Chest X-ray. View position: PA
Patient age: 41
Patient sex: F
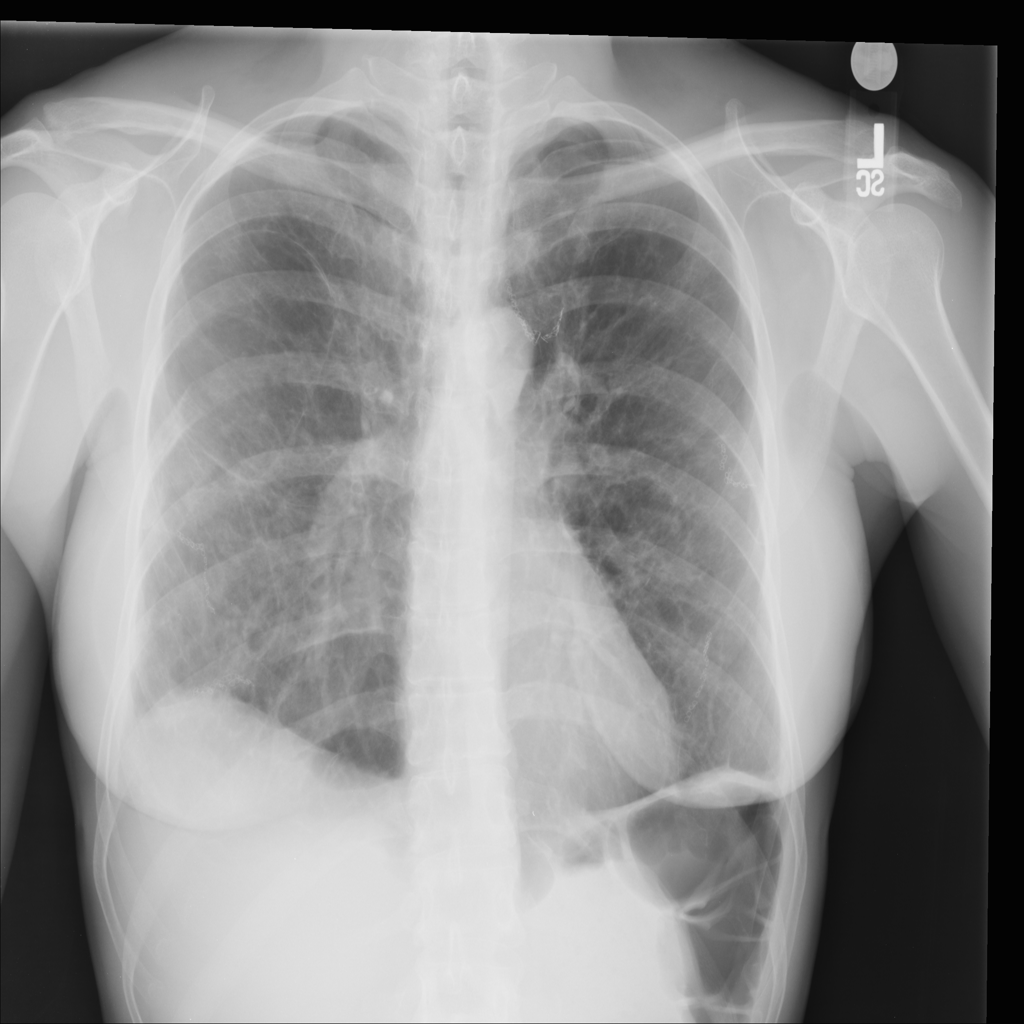
Finding: Pneumothorax